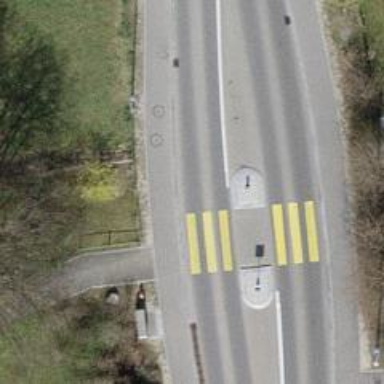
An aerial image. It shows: Traffic calming island.